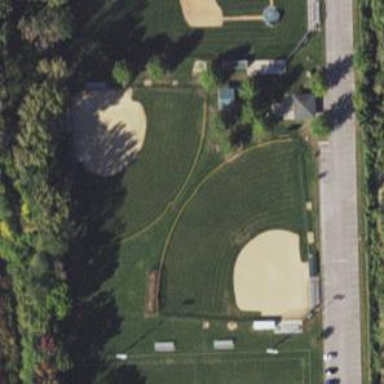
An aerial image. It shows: Softball pitch for leisure sports.